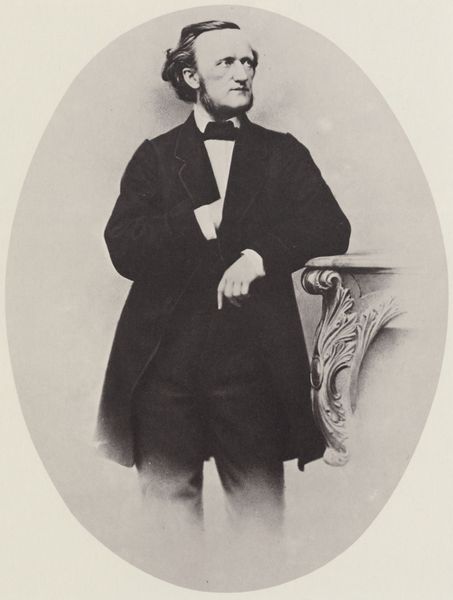
Titel: Richard Wagner
Künstler: Joseph Albert
Standort: München
Institution: Staatliche Verwaltung der Schlösser
Schlagwörter: hand, mann, schatten, weiß, finger, frisur, geste, grau, haar, licht, mund, nase, ohr, profil, schwarz, stirn, stützen, säule, tisch, blick, schleife, anzug, bart, hemd, hose, jacke, arm, augen, barock, gesicht, kragen, mensch, rahmen, stehen, bildnis, herr, hände, möbel, portrait, porträt, haare, mantel, pose, stehend, musik, kontrast, locken, oval, vase, beine, haltung, frack, zeigefinger, verzierung, angelehnt, knie, aufstützen, dreiviertelprofil, fliege, gehrock, jackett, kniestück, revers, sakko, jacket, weste, unscharf, foto, fotografie, photographie, stolz, komponist, richard, richard wagner, wagner, schwarzweiß, backenbart, schiller, stand, kapitell, photo, portät, abstützen, smoking, wrack, herz, konsole, aufklärung, anlehnen, goethe, verstecken, aufnahme, nein, mozart, schwarz/weiss, vignette, atelieraufnahme, anlehen, brusttasche, fliee, fsäule, lincoln, wetse, amerikaner, stehpult, wtf, gegenlehnen, hsf, scgubert